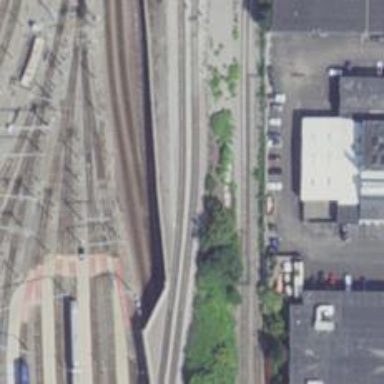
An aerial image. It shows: Yard area with electrified rail tracks.